Question: I'm creating a site, but since I am stuck, I need some help.
I would like to create a div, which is highlighted when the user hovers over it or clicks it. For example on Facebook when we are writing a new post.
Here is a picture illustrating my idea:

I want the background to be darker as if the site is "focusing" on the div.
Thanks for any help.
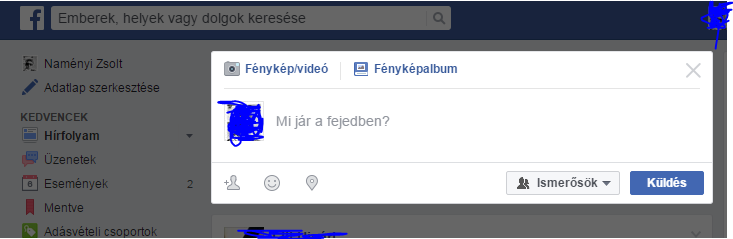
Answer: I advise you using CSS selectors for this case. The ':hover' selector is used to add styling to an element. Like with an id of 'element'
'''
#element { background : white; }
#element:hover { background : red; }
'''
This way when the user is hovered over the element, the background is changing.
Other way is implementing 'onmouseover' and 'onmouseout' methods to you element, like:
'''
<button id="element" onmouseover="mouseover()" onmouseout="mouseout()">
'''
and using JavaScript to declare those methods, like this:
'''
function mouseover()
{
document.getElementById('element').style.backgroundColor = "red";
}
function mouseout()
{
document.getElementById('element').style.backgroundColor = "white";
}
'''
Or you can solve it similarly but easier with jQuery.
But this is the harder way. Read more about selectors <URL>.
Egyebkent: bojler elado. :)